Aerial crown-view tile of a tropical tree (Barro Colorado Island, Panama), acquired 20250616:
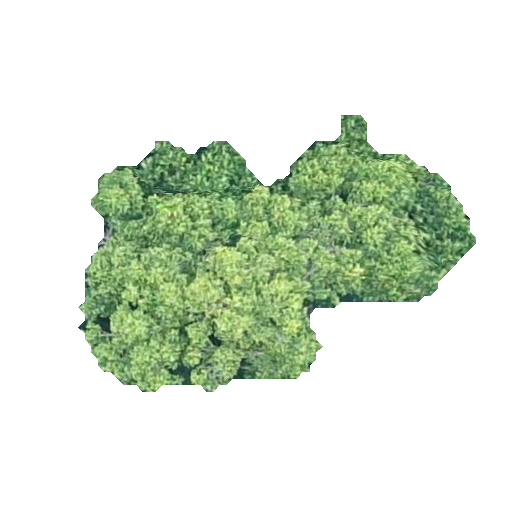
Species: Poulsenia armata
GBIF accepted scientific name: Poulsenia armata
Crown area: 101.669 m²